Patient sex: M
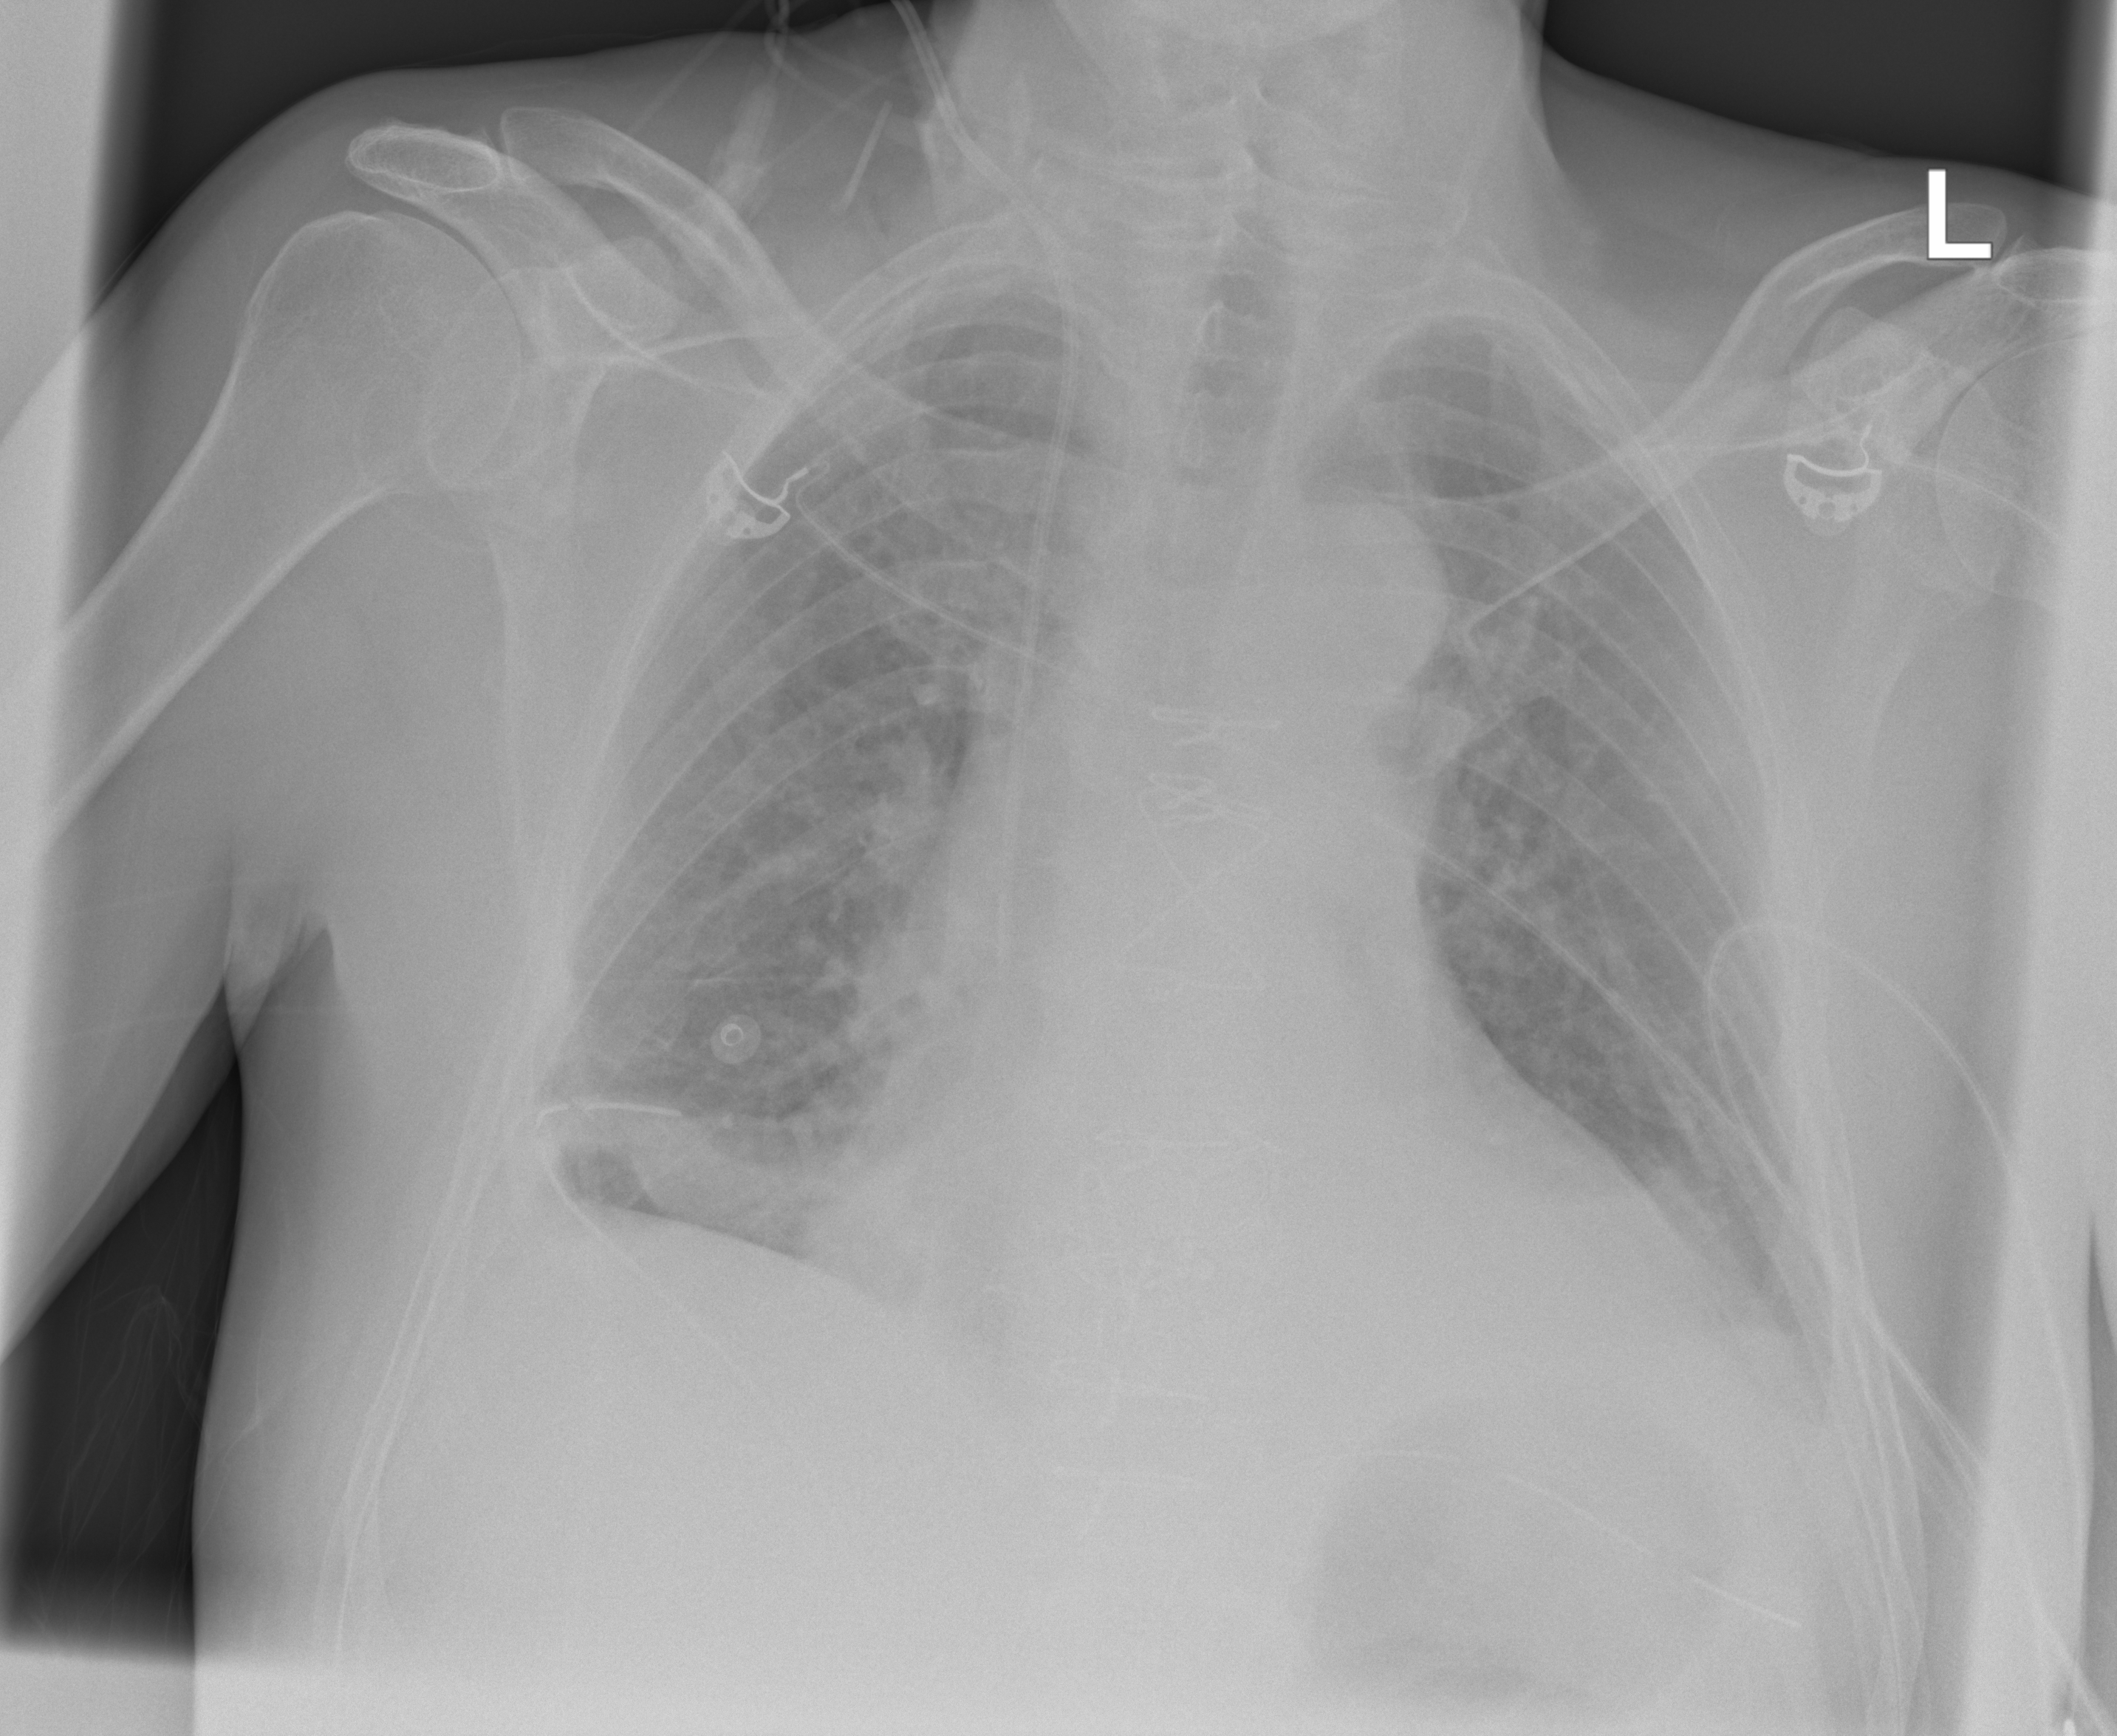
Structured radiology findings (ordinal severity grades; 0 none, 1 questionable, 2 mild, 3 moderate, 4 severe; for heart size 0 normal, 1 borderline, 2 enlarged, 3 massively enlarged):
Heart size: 2
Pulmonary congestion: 2
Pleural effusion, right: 1
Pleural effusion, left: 2
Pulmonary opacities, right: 1
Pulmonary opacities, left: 1
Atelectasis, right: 2
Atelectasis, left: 2